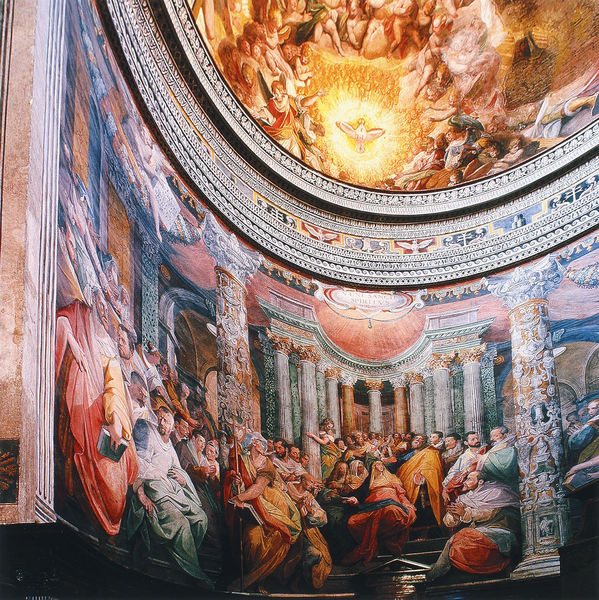
Titel: Santo Spirito in Sassia
Künstler: Jacopo Zucchi
Standort: Rom, S. Spirito in Sassia (EU - I - Latium)
Schlagwörter: blau, gemälde, himmel, frauen, gelb, menschen, sitzen, licht, männer, säule, säulen, blick, dach, rot, malerei, menge, versammlung, wand, bibel, taube, bild, kirche, sonne, gold, decke, rund, engel, schrift, perspektive, kuppel, treppe, könig, wandgemälde, stufen, hoch, foto, nische, gewölbe, kloster, dom, rom, halbrund, römer, gesims, götter, apsis, chor, heilige, deckengemälde, fresko, golden, maria, tunika, rundung, fresco, verkündigung, athen, basilika, rondell, grotesken, apostel, pfingsten, heiliger geist, propheten, söulen, heilige geist, hl. geist, hch, senst